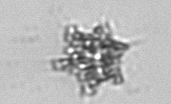
Label: Dictyocha